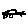
Label: car